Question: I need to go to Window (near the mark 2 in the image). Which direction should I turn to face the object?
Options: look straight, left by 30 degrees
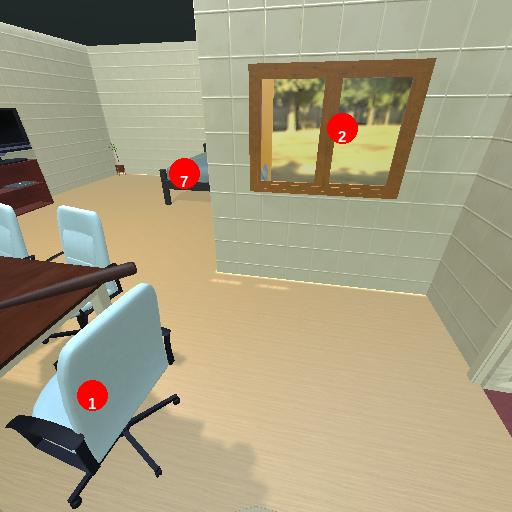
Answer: look straight